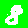
Digit: 8